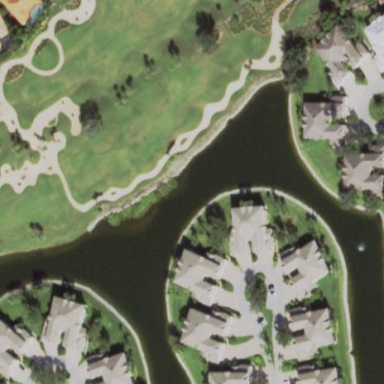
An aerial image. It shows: Golf fairway surrounded by grass.